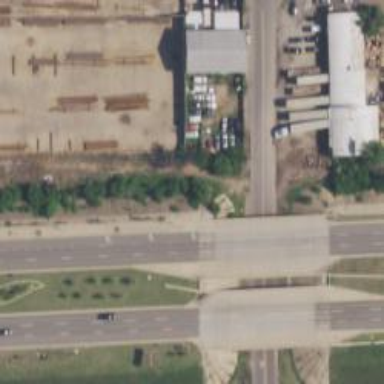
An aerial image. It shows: Primary highway bridge over expressway.